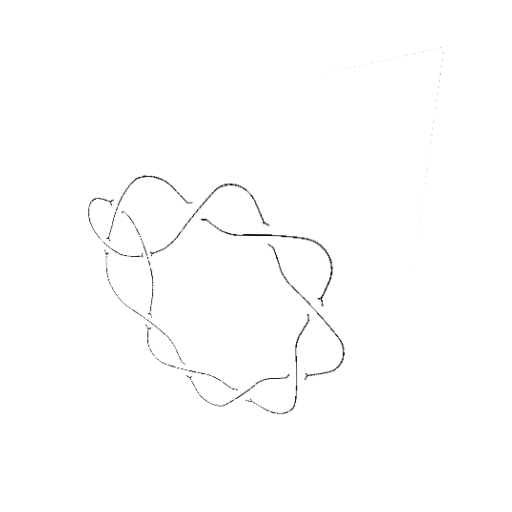
Crossing number: 10